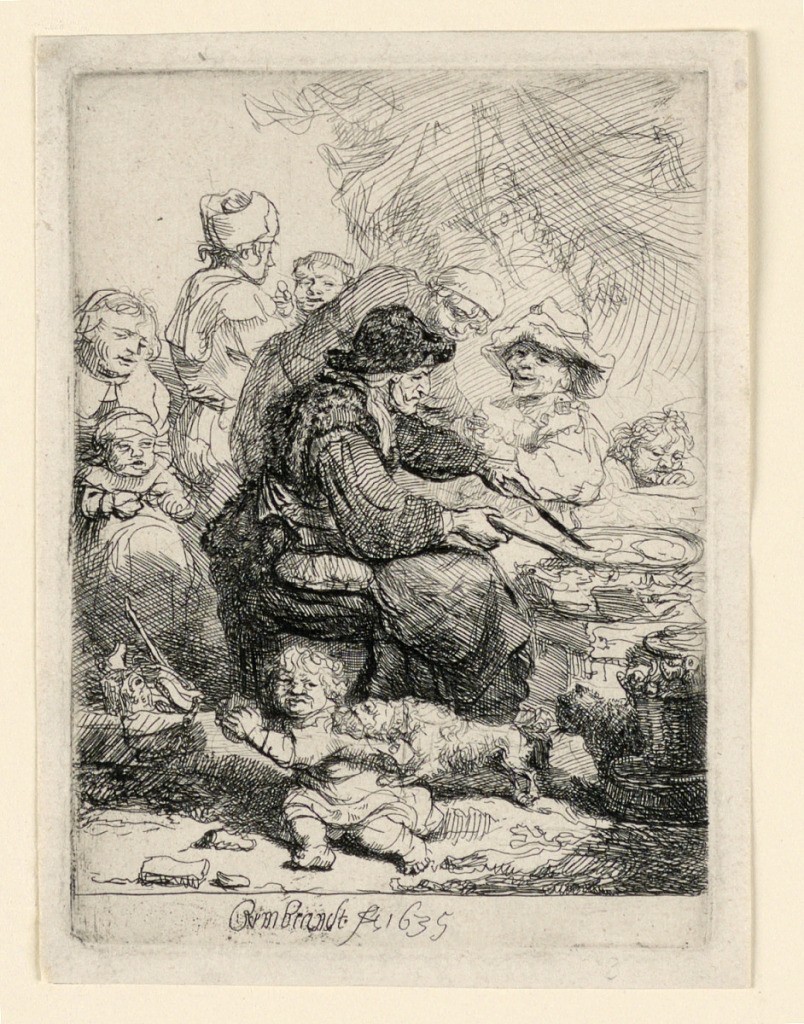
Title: The Pancake Woman
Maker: Rembrandt Harmensz van Rijn, Dutch, 1606–1669
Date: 1635
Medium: Etching on off-white laid paper
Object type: Print
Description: Vertical rectangle. In the center middleground an old woman is seated, facing right in profile, making pancakes. A child and a dog in the foreground; several figures, lightly etched, in the background.